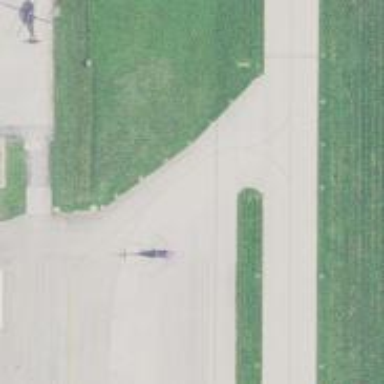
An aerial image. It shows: View of taxiway at the airport.